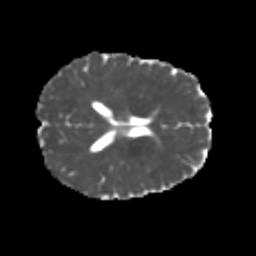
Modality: MD
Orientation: axial
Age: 26
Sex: female
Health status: healthy
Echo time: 0.074 s